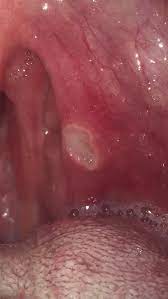
Condition: Mouth Ulcer